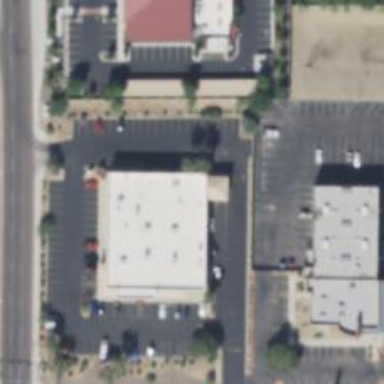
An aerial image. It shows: Pharmacy providing healthcare services.